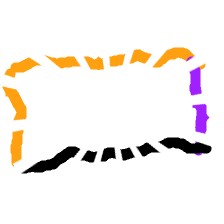
Shape: rectangle